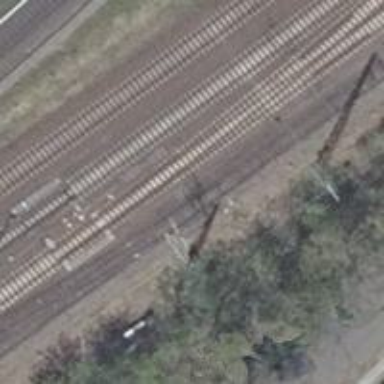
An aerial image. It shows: Railway with electrified contact lines.